Field crop: maize
Growth stage: 2
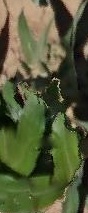
Species: maize